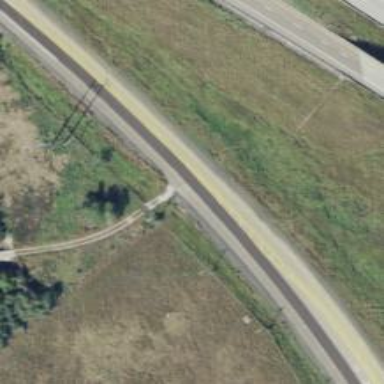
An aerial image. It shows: Asphalt trunk link road.